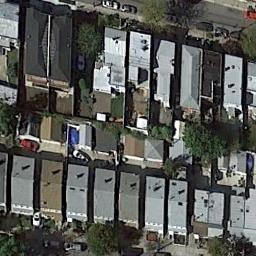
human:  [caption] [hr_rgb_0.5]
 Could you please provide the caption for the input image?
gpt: There is a green space in the middle of the house .

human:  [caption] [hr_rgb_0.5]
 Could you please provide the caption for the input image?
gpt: A dense residential area has lots of houses next to each other .

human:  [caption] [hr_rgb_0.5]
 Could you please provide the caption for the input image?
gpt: The dense residential is next to some trees and cars .

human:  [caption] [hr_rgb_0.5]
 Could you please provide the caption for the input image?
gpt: There are many roads and neatly arranged houses and trees and many vehicles in densely populated areas .

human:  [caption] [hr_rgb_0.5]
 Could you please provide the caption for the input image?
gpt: There are buildings of different colors on a dense residential area .